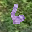
Label: 6